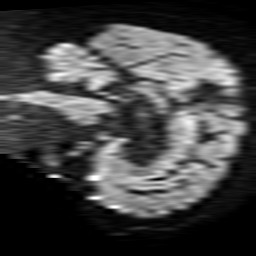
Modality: TRACE
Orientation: sagittal
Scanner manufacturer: philips
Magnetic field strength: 1.5 T
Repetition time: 3.681 s
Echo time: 0.09411 s